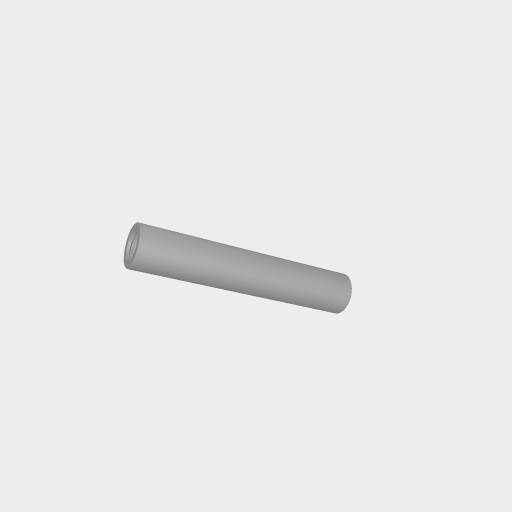
Part: Standoff6OD32